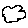
Label: cloud